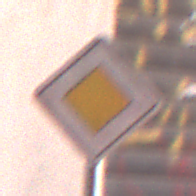
Verkehrszeichen: Vorfahrtsstrasse
Umgebung: Outdoor, Urban
Tageszeit: MorningAfternoon
Wetter: Clear
Licht: Natural
Jahreszeit: NotSpecified
Kontrast: MediumContrast